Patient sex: M
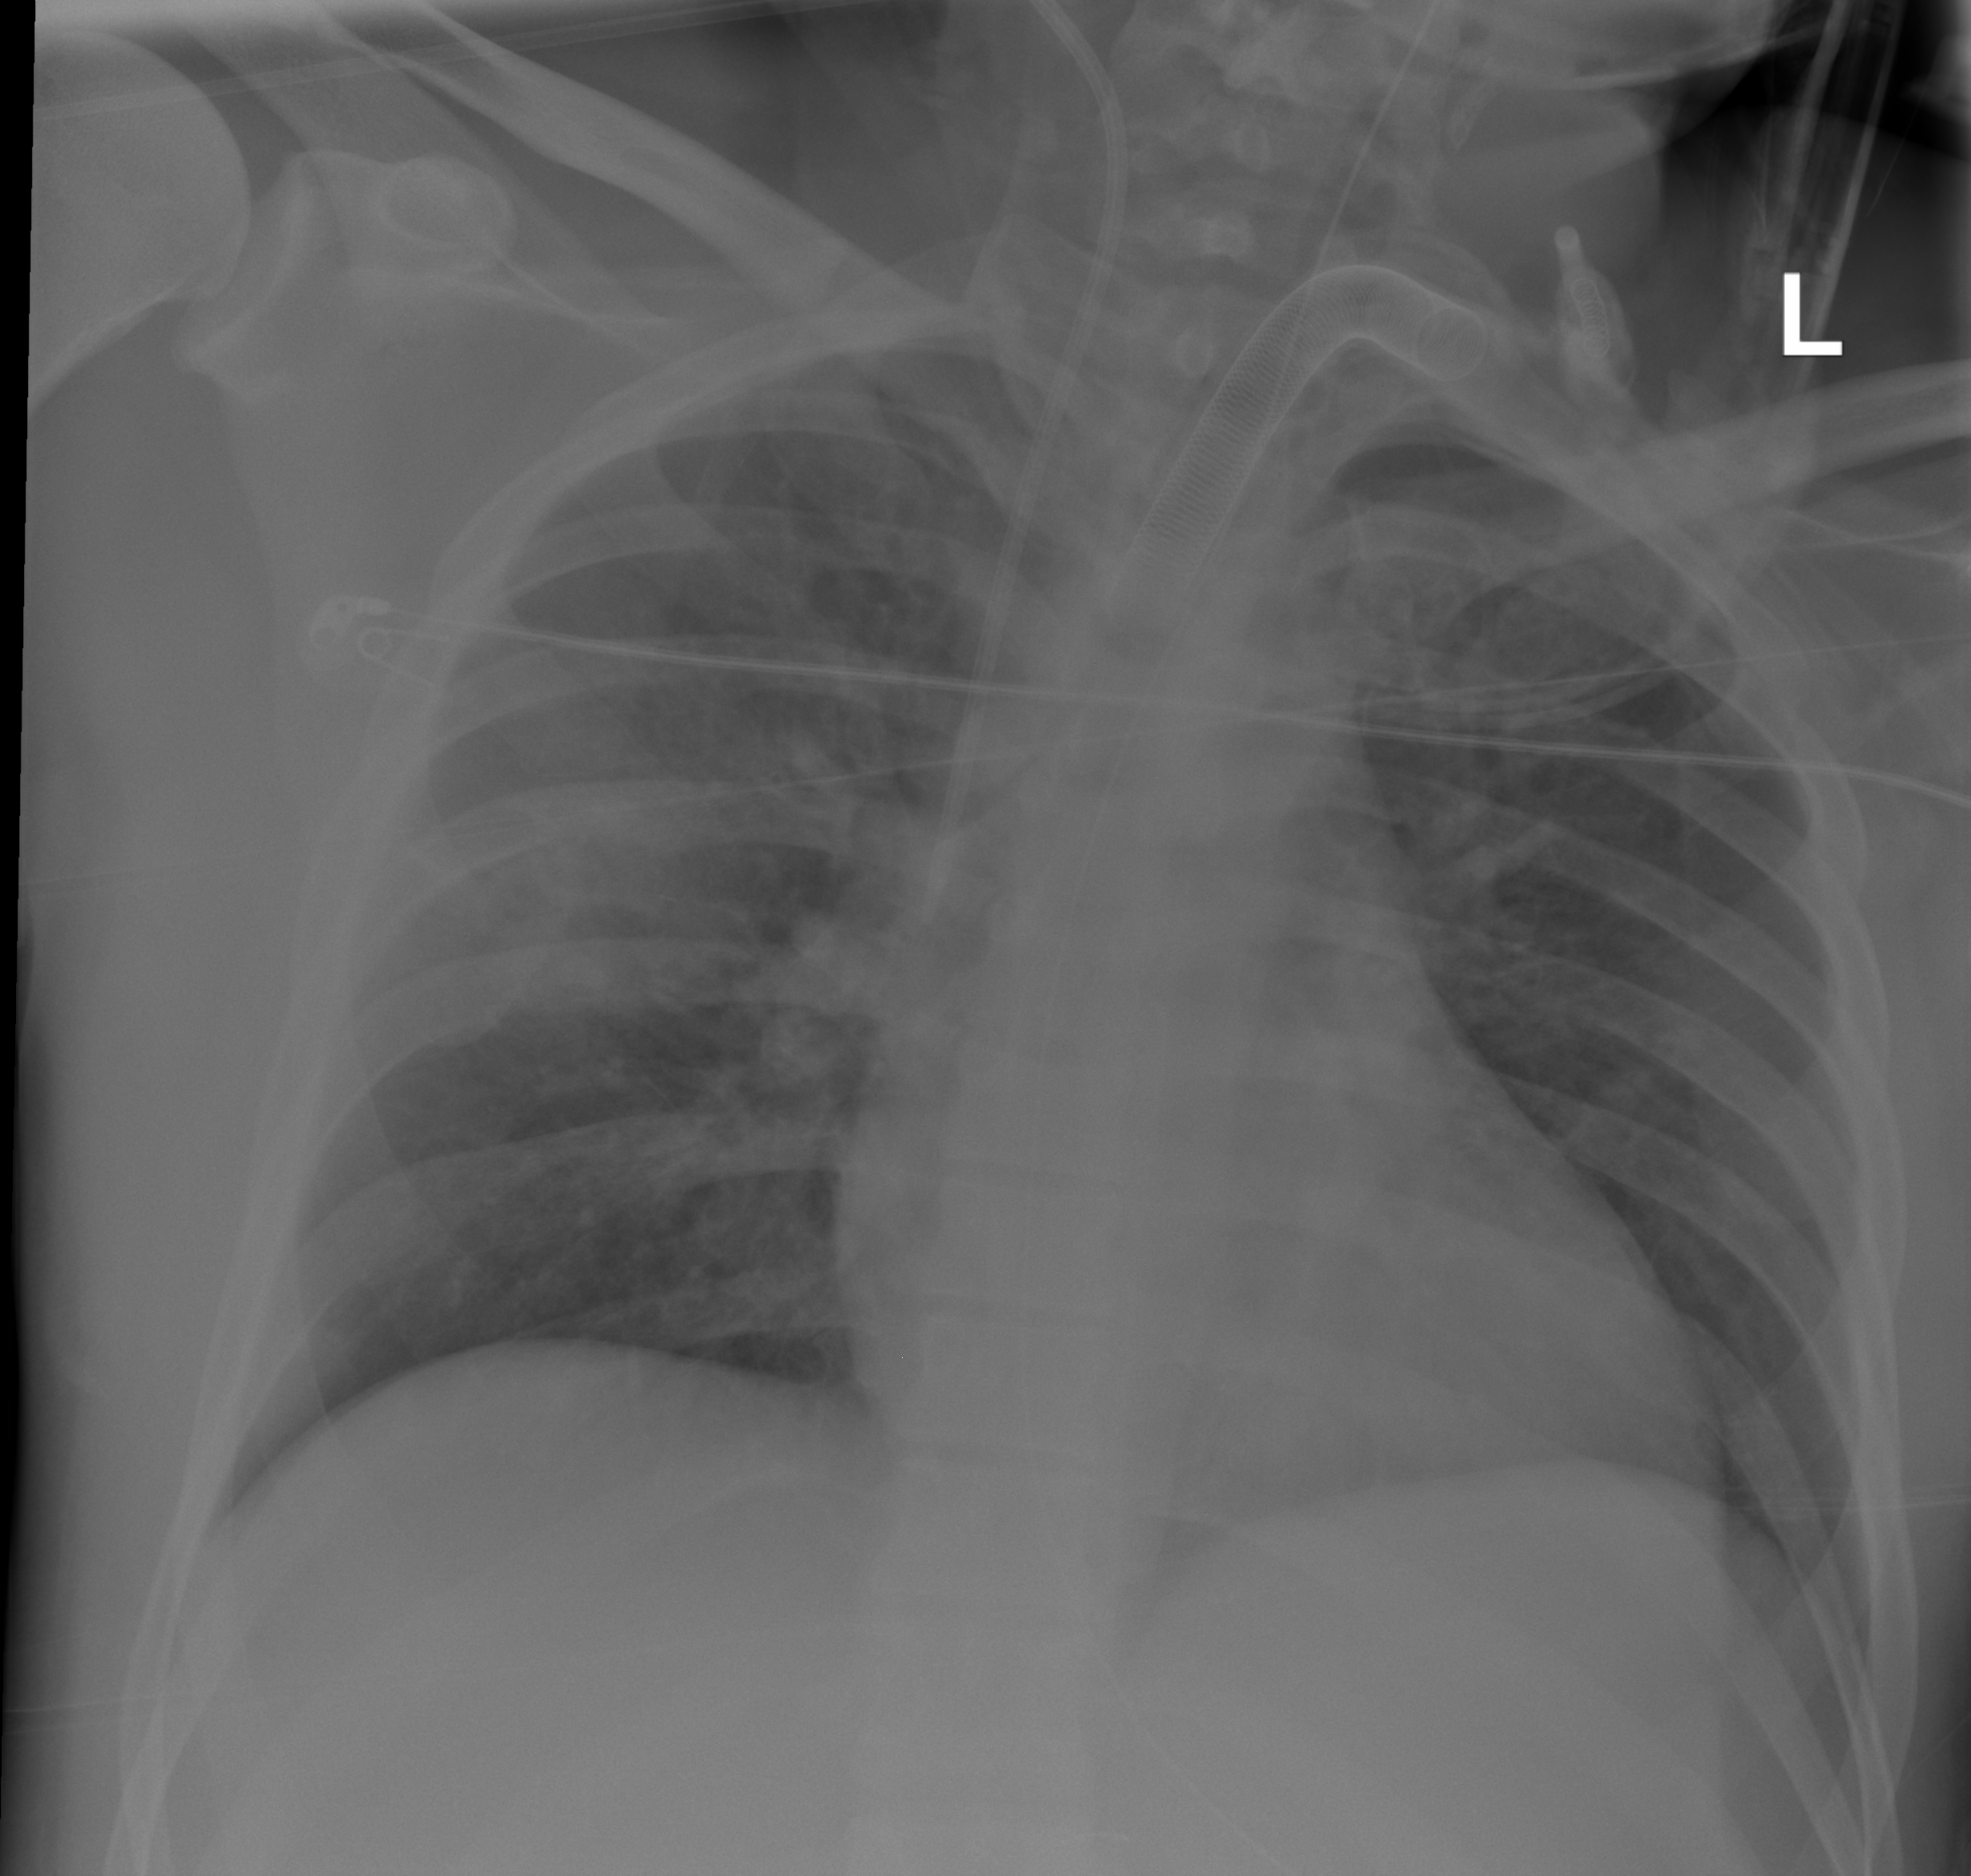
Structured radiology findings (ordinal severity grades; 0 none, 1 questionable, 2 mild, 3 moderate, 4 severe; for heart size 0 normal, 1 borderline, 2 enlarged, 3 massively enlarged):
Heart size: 0
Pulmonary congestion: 0
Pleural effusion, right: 0
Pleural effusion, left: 0
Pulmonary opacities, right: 2
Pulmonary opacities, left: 0
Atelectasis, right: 2
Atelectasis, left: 0